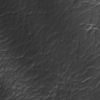
Label: not_dusty